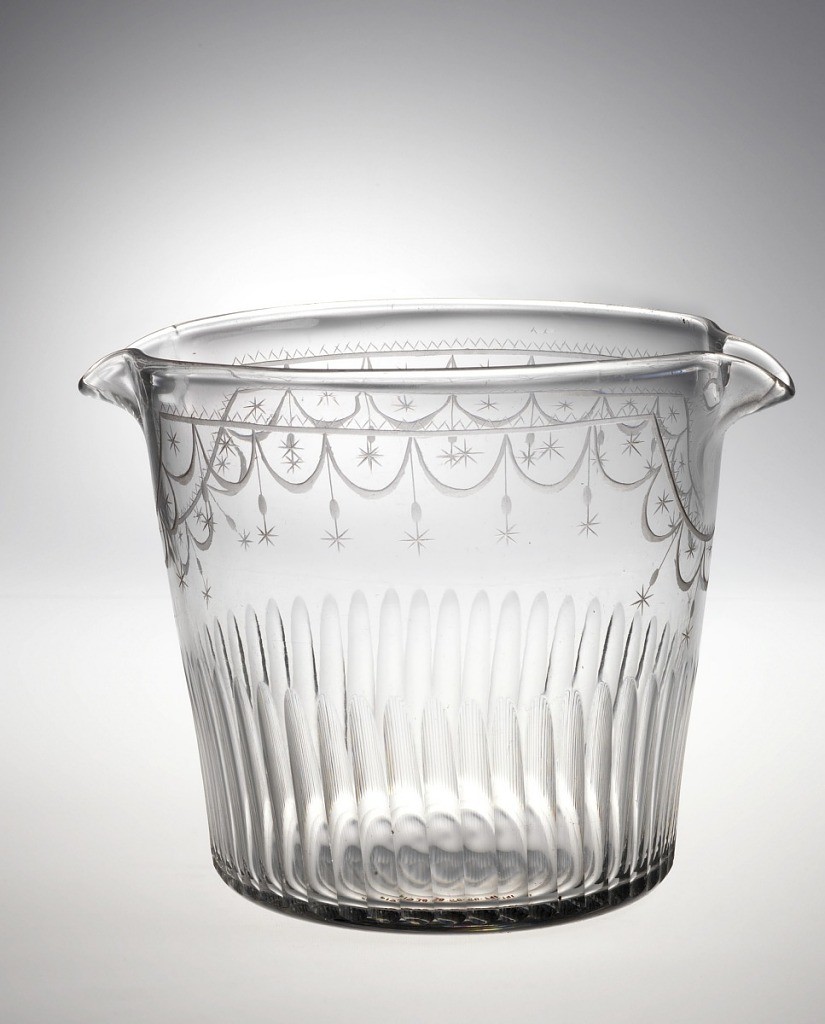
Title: Bowl
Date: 18th century
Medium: Glass
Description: Glass with straight, slightly flared sides with two small spouts on opposite sides of rim; engraved decoration with scalloped motif at the top, alternating with hanging asterisks; lower section with vertical consecutive depressions.